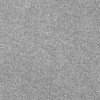
Atmospheric dust classification: dusty